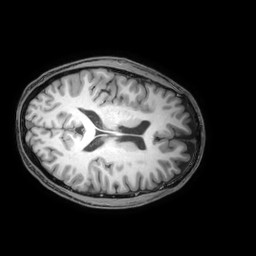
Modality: T1w
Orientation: axial
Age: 27
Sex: male
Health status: healthy
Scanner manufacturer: philips
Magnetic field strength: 3 T
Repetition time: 0.0079 s
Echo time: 0.0035 s